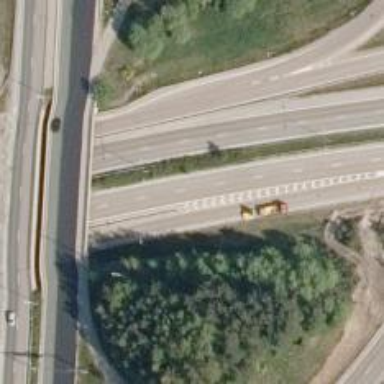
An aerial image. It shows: Asphalt motorway link.